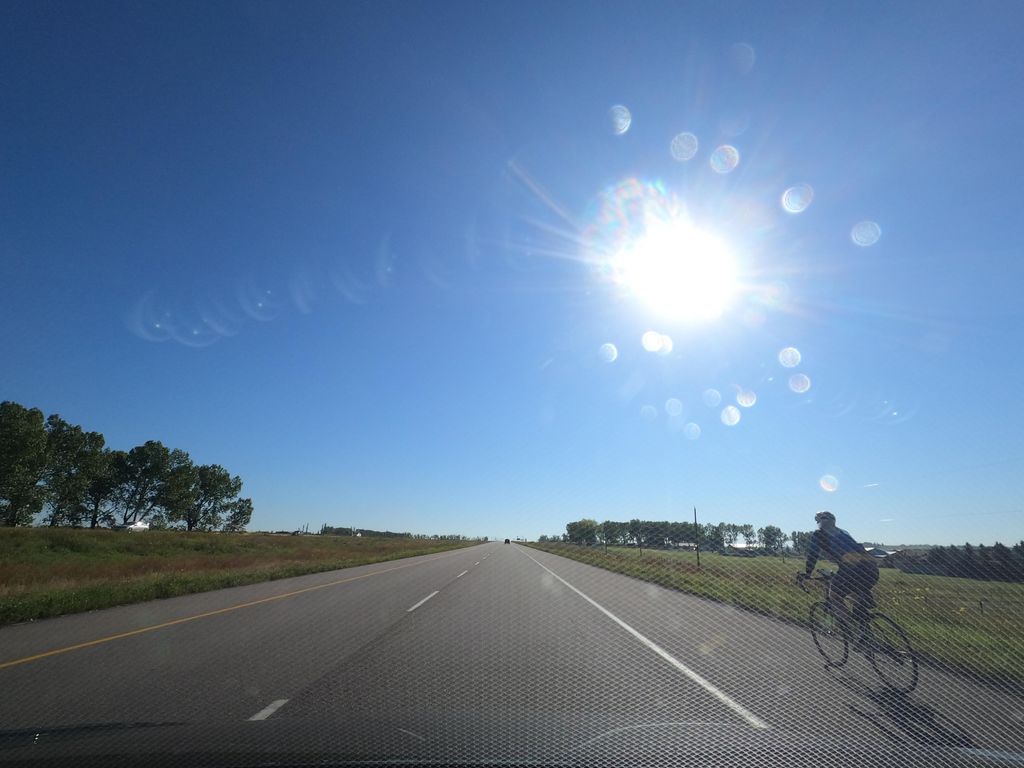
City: calgary